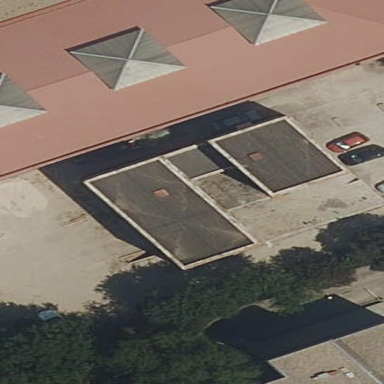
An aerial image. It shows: Part of building is shown in the image.